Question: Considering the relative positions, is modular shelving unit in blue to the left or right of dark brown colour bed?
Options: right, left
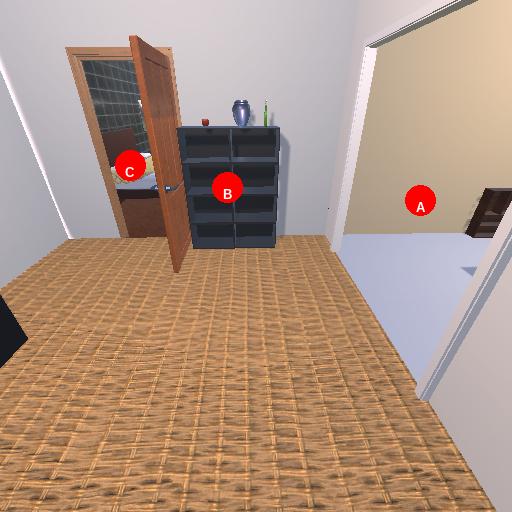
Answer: right